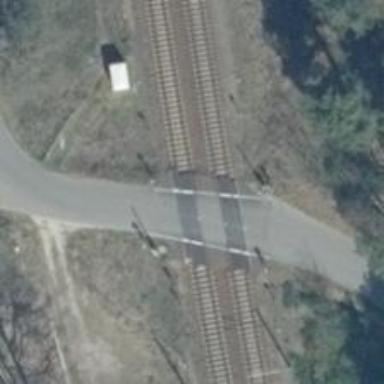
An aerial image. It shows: Level crossing along the railway.